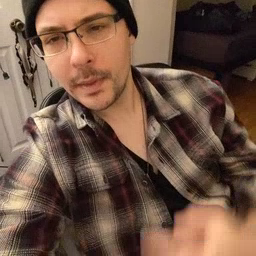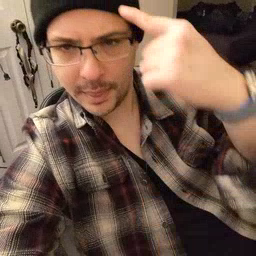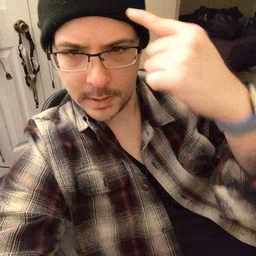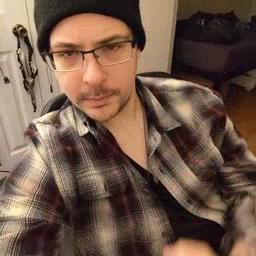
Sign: think